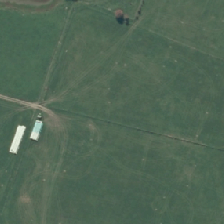
Land cover: shortrotation_cropland